Aerial crown-view tile of a tropical tree (Barro Colorado Island, Panama), acquired 20240918:
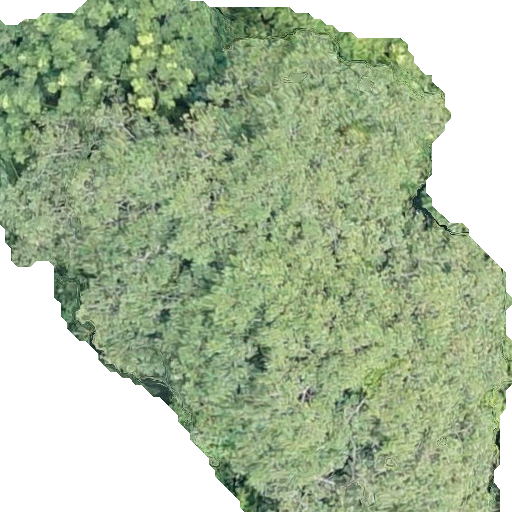
Species: Simarouba amara
GBIF accepted scientific name: Simarouba amara
Crown area: 349.276 m²